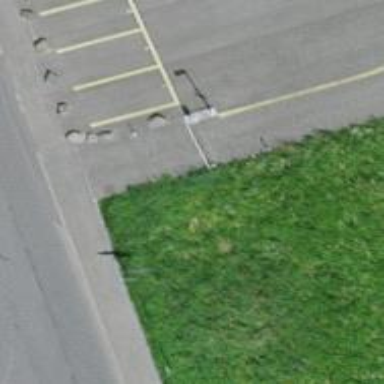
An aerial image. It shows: Lift gate barrier.